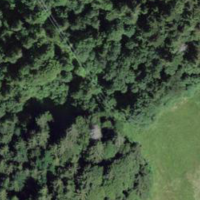
EUNIS habitat code: 44
Species observed at this site:
Geum rivale